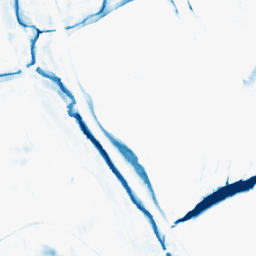
Category: morphological
Decomposition family: morphological_rect
Decomposition parameters: operation: closing
width: 10
height: 20
Upsampling method: sinc_hamming
Upsampling parameters: scale: 2
kernel_size: 8
Upsampling scale: 2